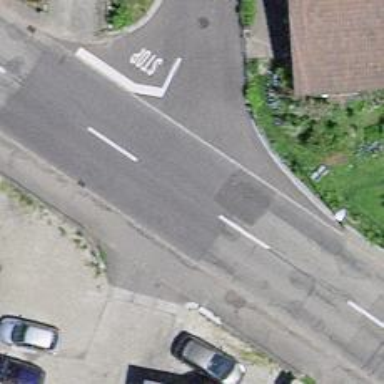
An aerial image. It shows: Tertiary road with asphalt surface.